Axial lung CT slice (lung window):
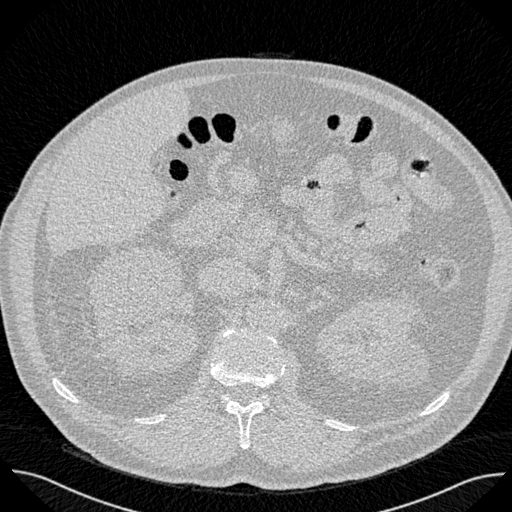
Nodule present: no